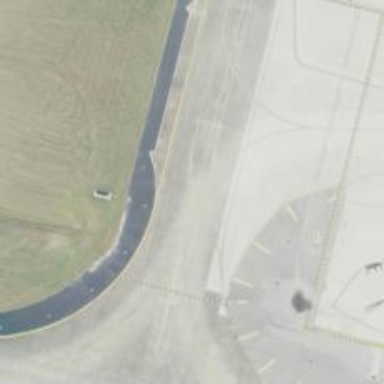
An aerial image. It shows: Image of taxiway at airport.